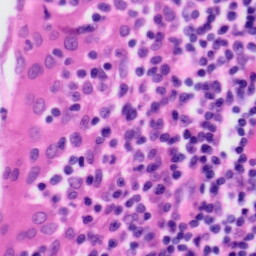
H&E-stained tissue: Tonsil